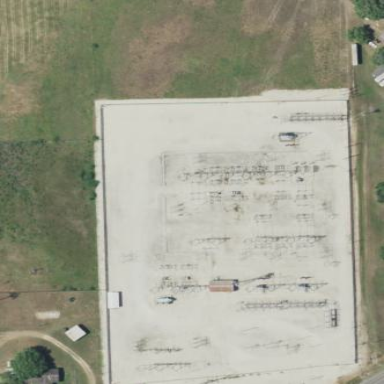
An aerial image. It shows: Outdoor power substation. The substation is at the transmission level. It is surrounded by fence.